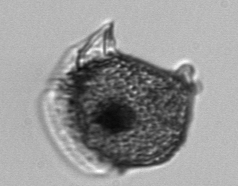
Label: Dinophysis_norvegica